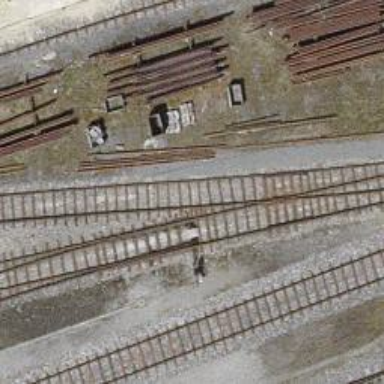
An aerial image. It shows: Railway switch.